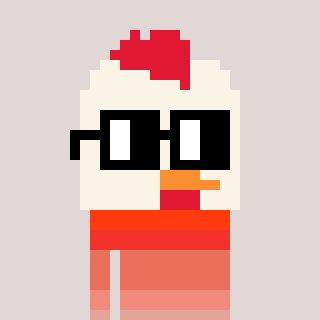
a pixel art character with square black glasses, a chicken-shaped head and a darkbrown-colored body on a warm background